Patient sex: M
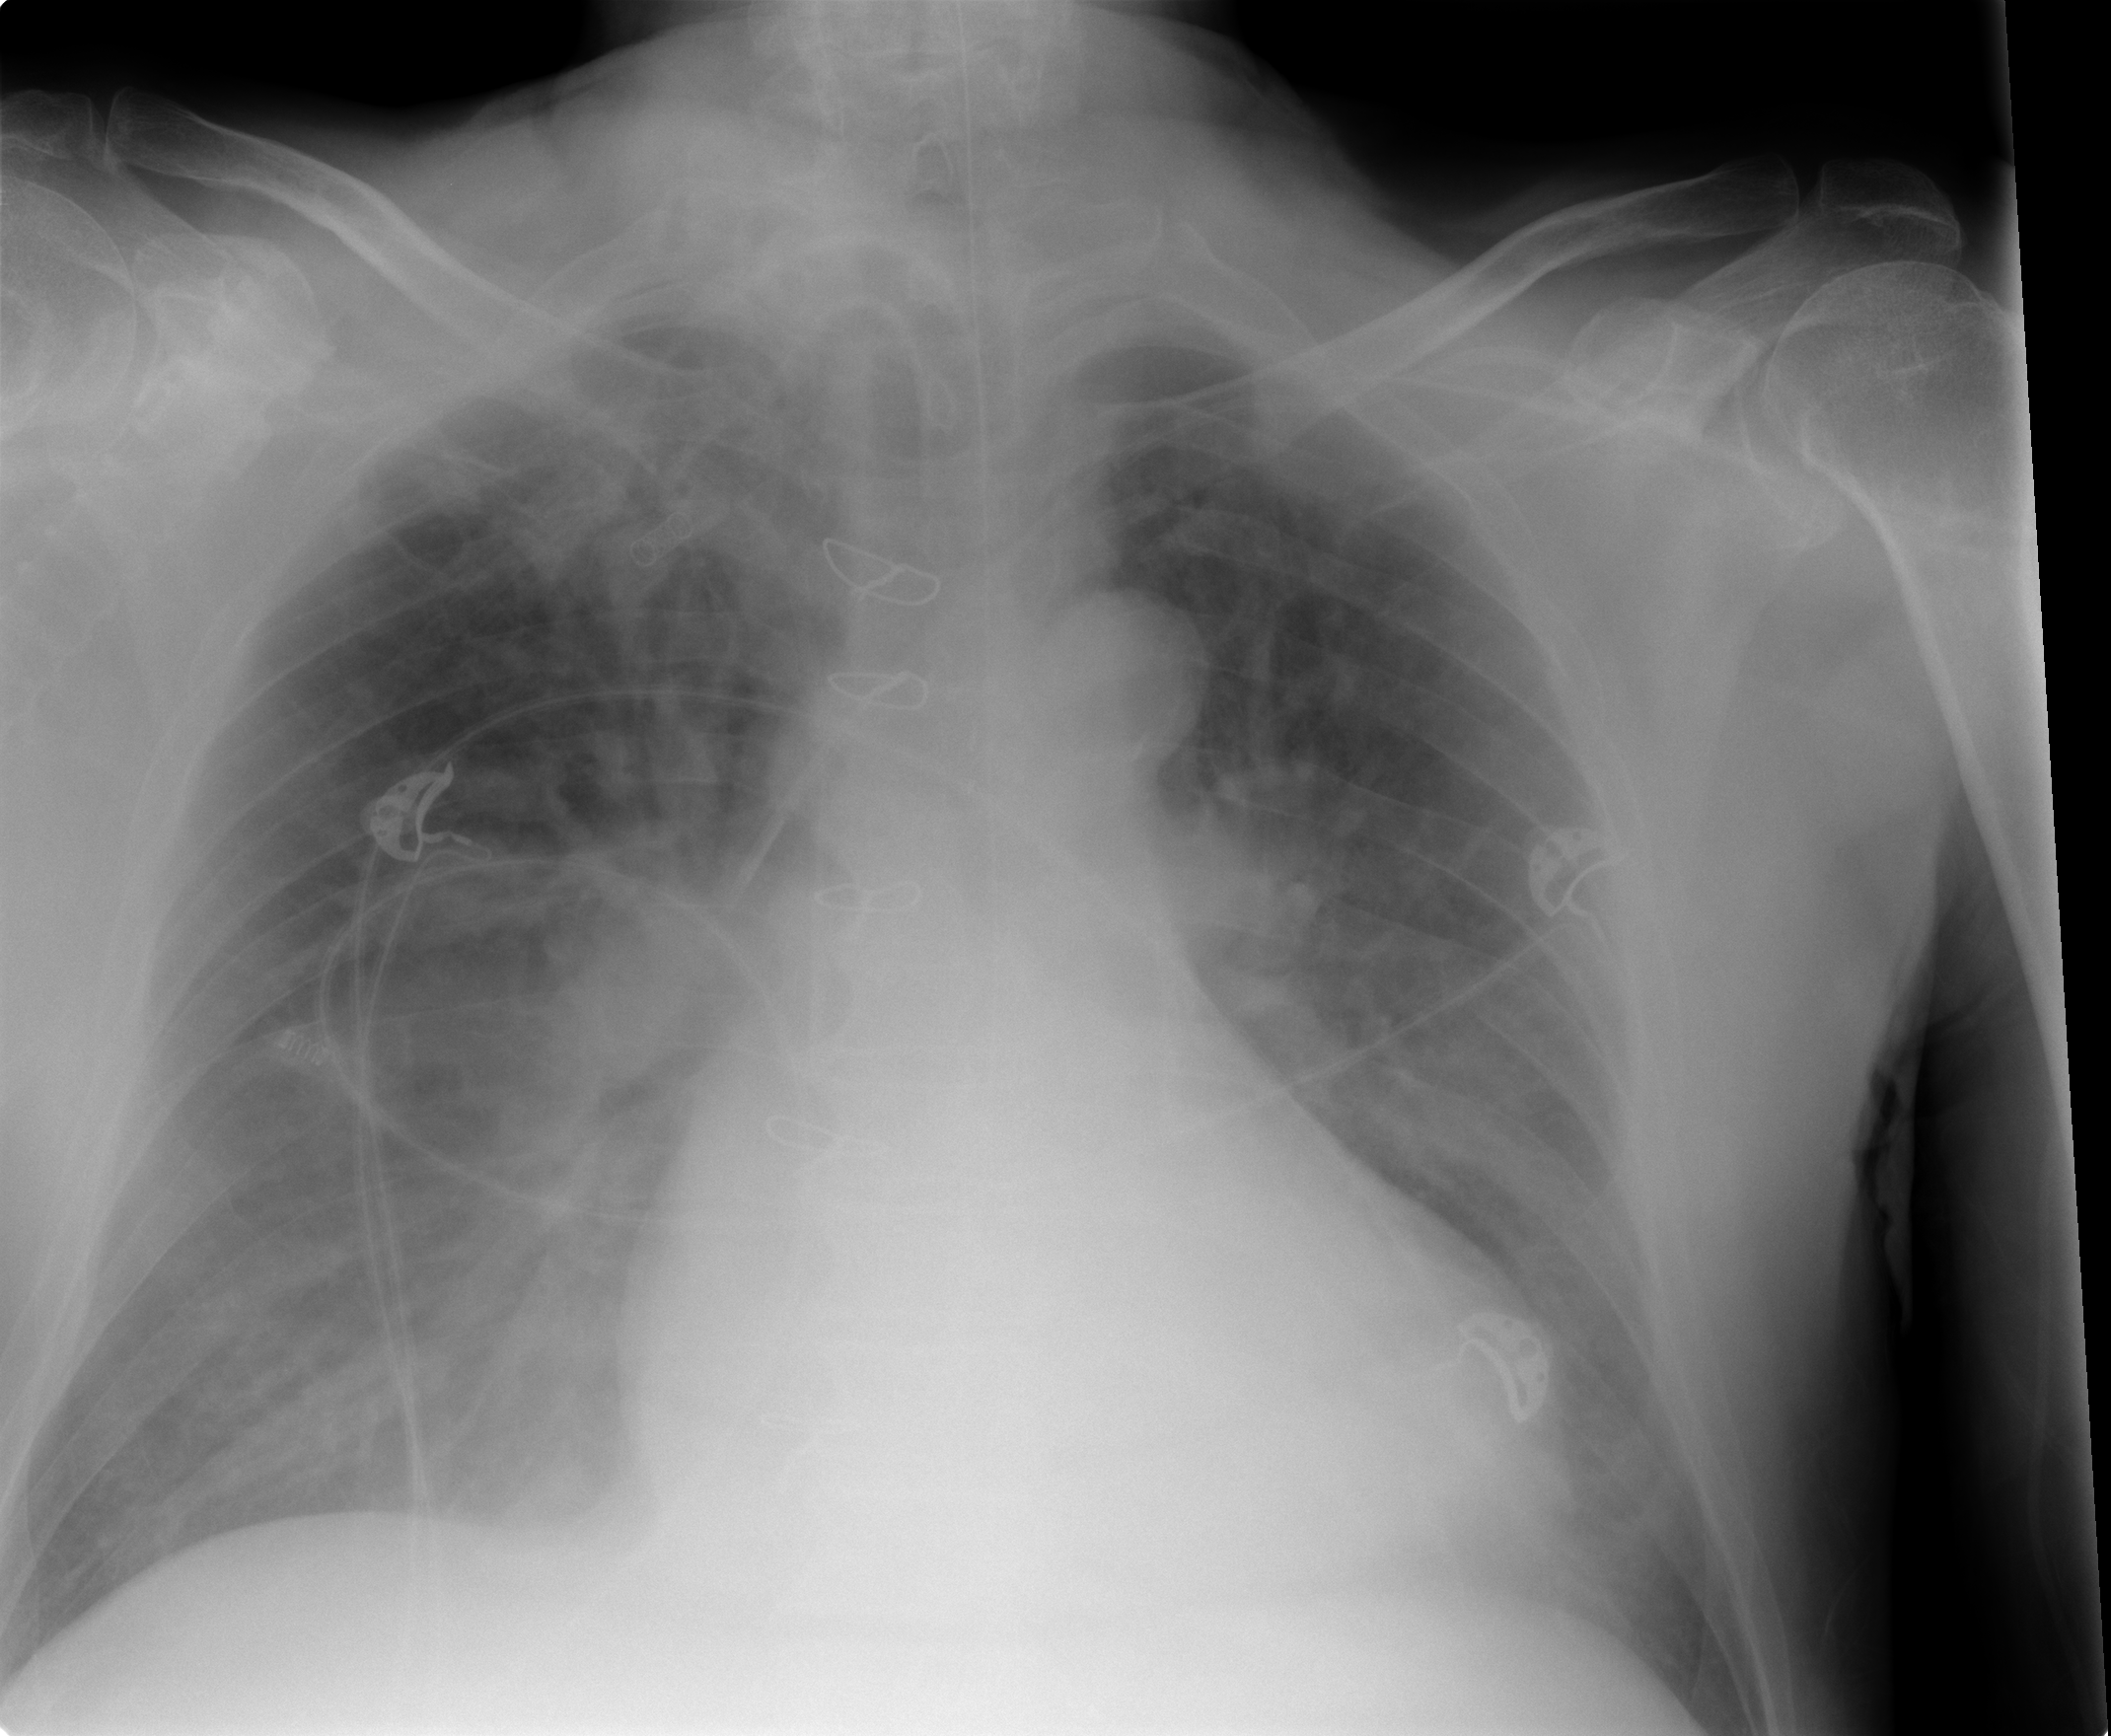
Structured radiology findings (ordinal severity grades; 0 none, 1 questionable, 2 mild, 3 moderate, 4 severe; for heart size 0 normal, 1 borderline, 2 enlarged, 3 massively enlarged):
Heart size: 0
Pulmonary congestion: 3
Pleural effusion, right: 1
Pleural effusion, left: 1
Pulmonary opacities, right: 3
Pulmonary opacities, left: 3
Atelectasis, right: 2
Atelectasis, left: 2